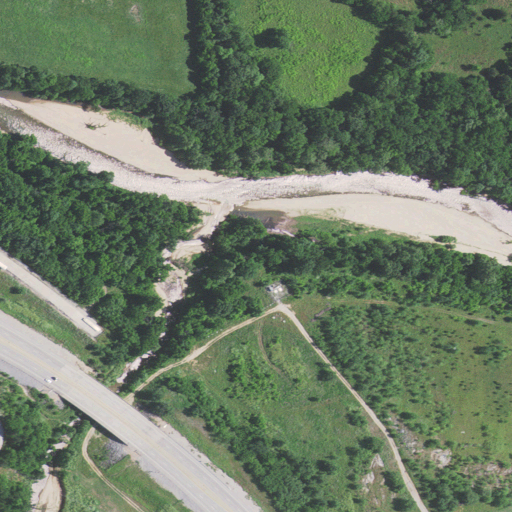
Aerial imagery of valley in Missouri named Gordon Hollow containing pasture, deciduous forest, low intensity development, medium intensity development, open development, herbaceous wetlands, woody wetlands, high intensity development, shrub, and mixed forest